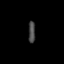
Tissue: lung
Cell type: Epithelial cells
Senescence score: 0.1833
Nuclear area (px): 140
Mean DAPI intensity: 73.407